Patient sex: M
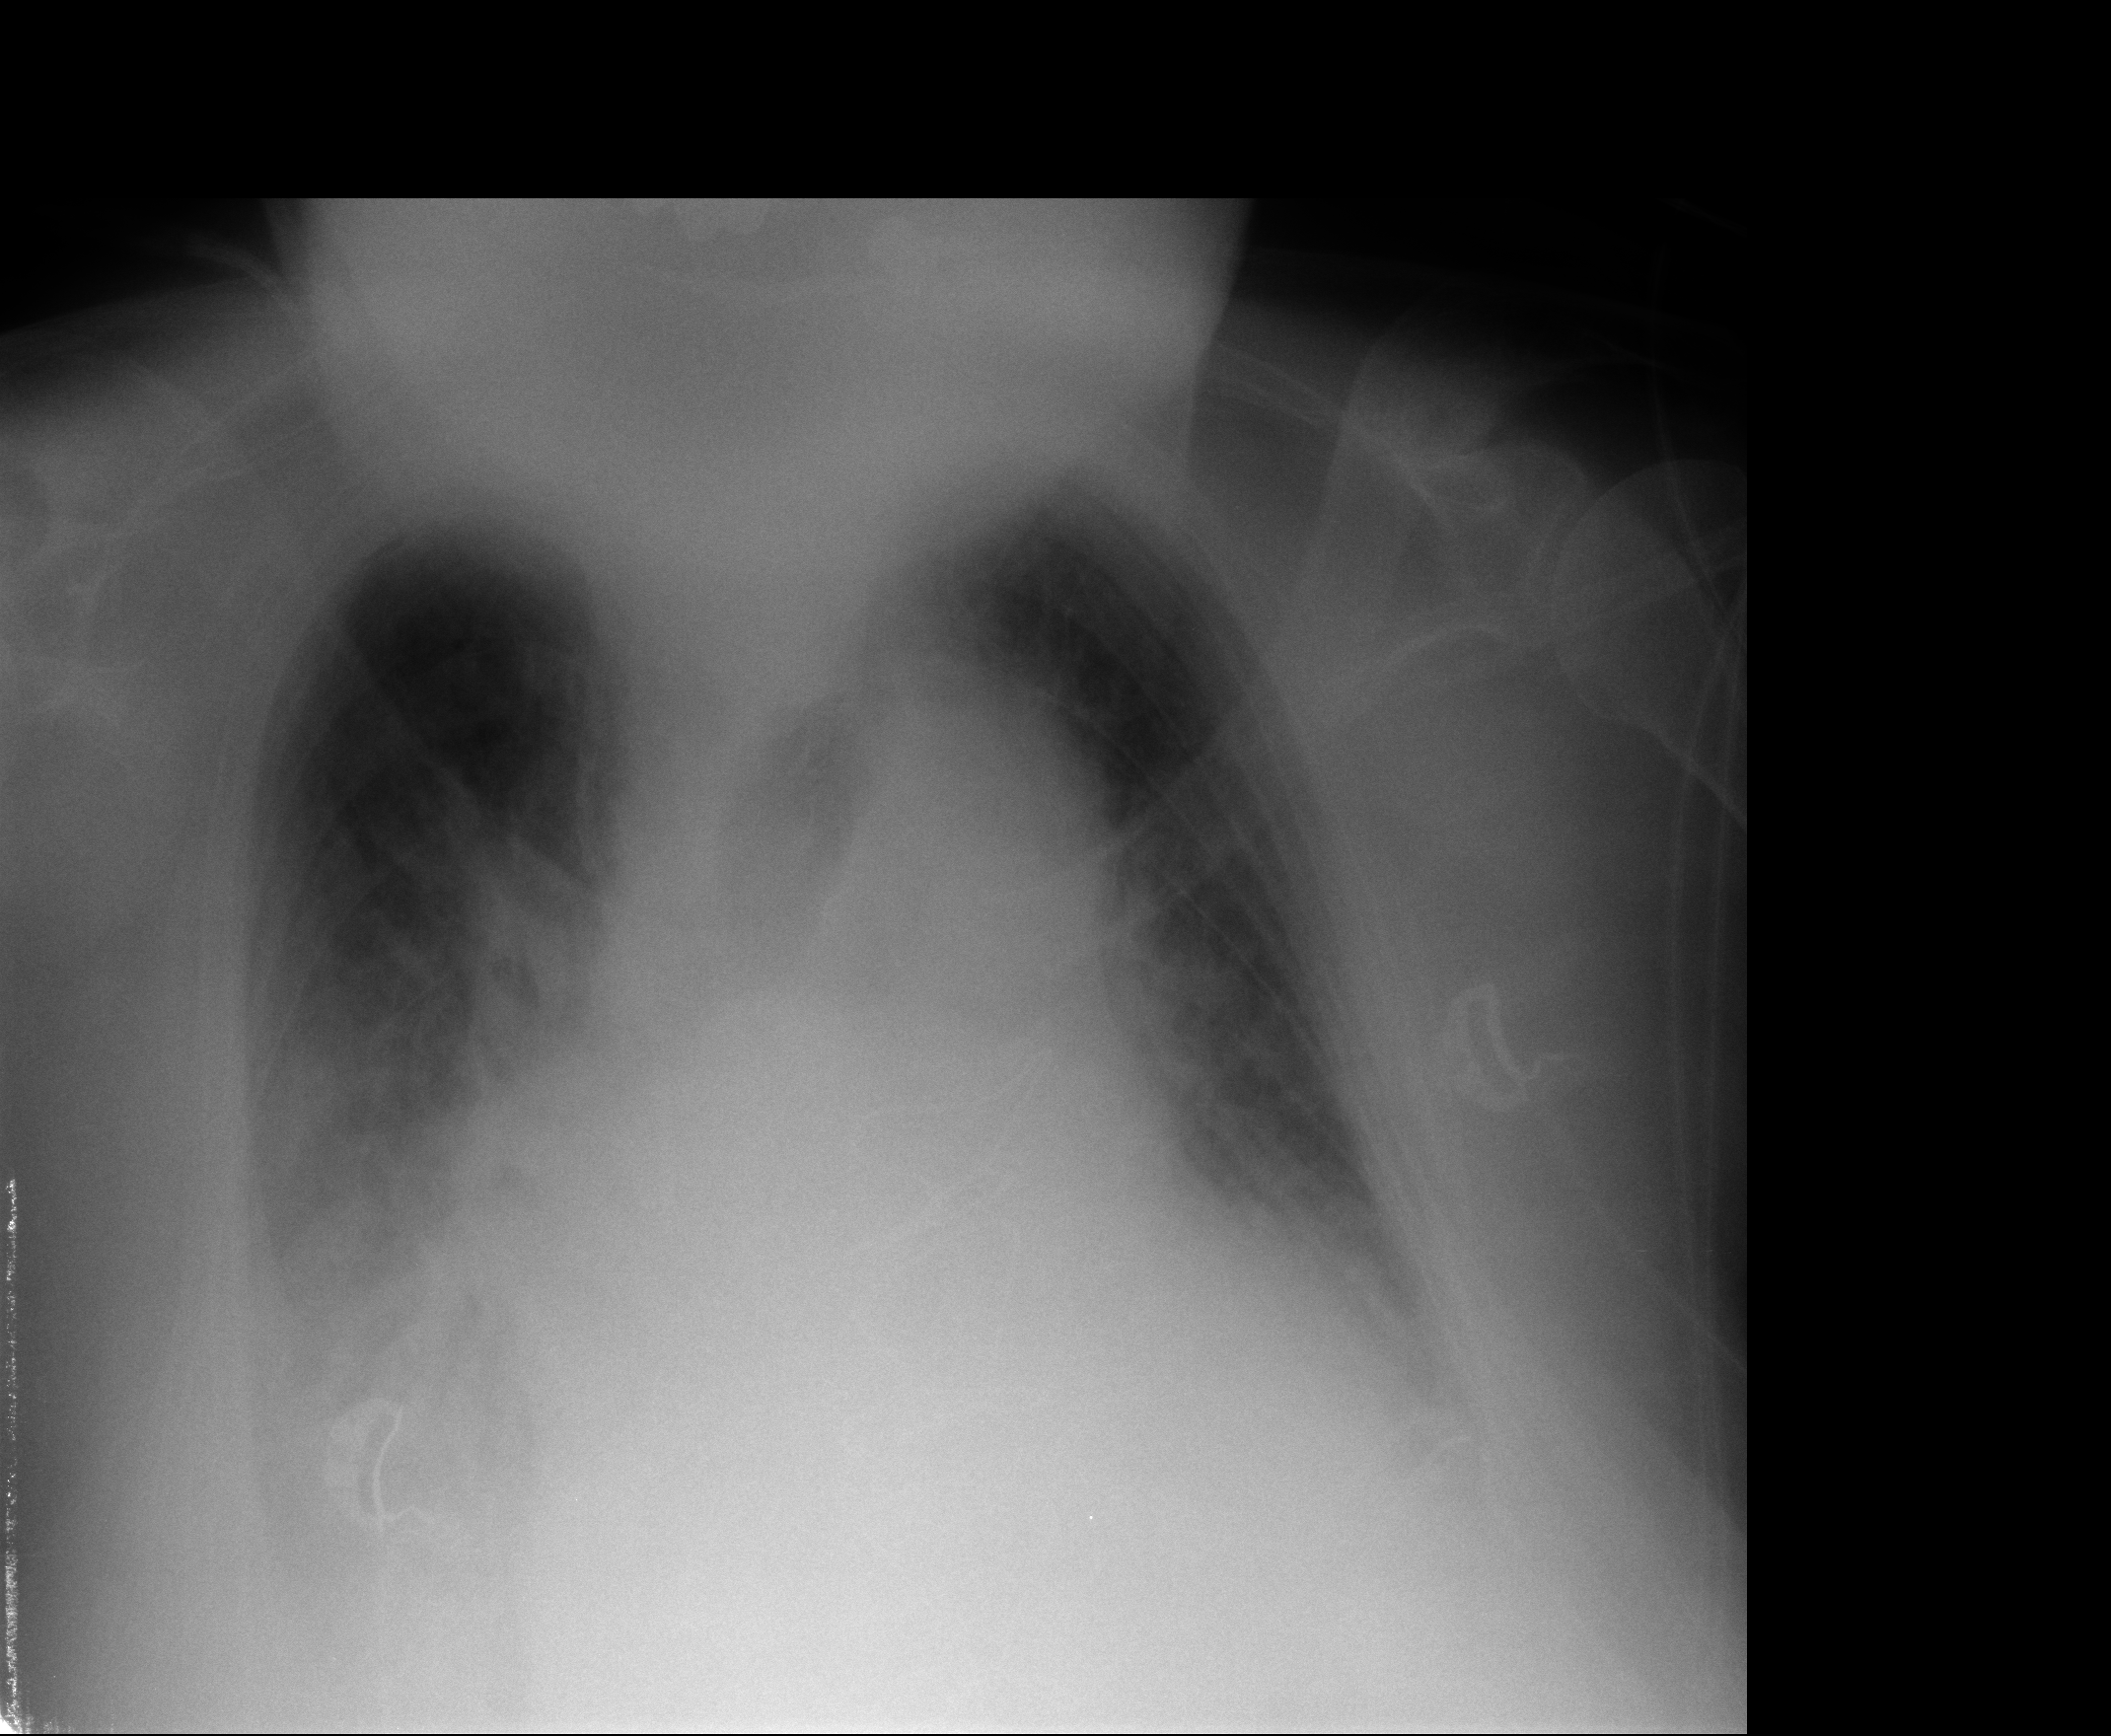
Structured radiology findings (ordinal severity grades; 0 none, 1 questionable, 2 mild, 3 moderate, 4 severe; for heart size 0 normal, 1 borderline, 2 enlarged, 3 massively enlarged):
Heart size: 2
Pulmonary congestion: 2
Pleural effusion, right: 2
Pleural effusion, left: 2
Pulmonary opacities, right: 2
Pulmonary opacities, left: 2
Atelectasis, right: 2
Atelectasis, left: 2